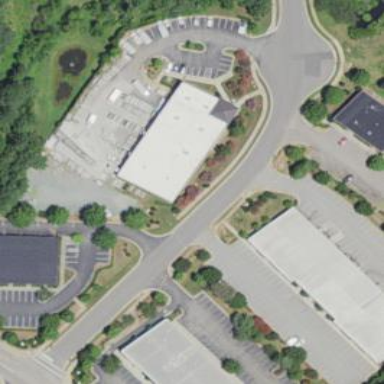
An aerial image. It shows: Building.